Question: I am using the Visual Studio leak detection tool: <URL>
Which gives me line numbers of my leaks, since I could not, for the life of me, get '#define _CRTDBG_MAP_ALLOC' to provide me with descriptive output. If you see that I m using it incorrectly in my code please speak up, I would like to know how to use it correctly, but as it stands, the Visual Leak Detection Tool is working great.
I keep finding 2 memory leaks, one at project4.cpp line 58, and the other at tasklist.cpp line 13.
The first leak, project4.cpp line 58, should be sealed by the delete statement right before the return statement of my main function, when I call 'delete myTaskList'.
The second leak, taskList.cpp line 13, should be sealed when the overridden destructor for my TaskList class is called as so:
'''
//destructor to delete all dynamically allocated memory
TaskList::~TaskList() {
delete[] arrayOfTasks;
arrayOfTasks = NULL;
}
'''
I am stumped as to why these leaks still appear. Here is my main function:
'''
#define _CRTDBG_MAP_ALLOC
#include <stdlib.h>
#include <crtdbg.h>
#include <iostream>
#include <fstream>
#include <cstring>
#include <cstdlib>
#include "Task.h"
#include "TaskList.h"
#include <vld.h>
using namespace std;
using std::cout;
using std::cin;
//global const declarations
const int NAME_COL_WIDTH = 30;
const int EMAIL_COL_WIDTH = 40;
const int MAX_TaskS = 100;
//function to read in user input as c-string
void readString (const char prompt[], char inputStr[], int maxChar)
{
cin.get();//swallow the newline character if present
cin.clear();
//read until reaches the maxChar limit or encounters '\n'
cout << prompt << endl;
cin.get(inputStr, maxChar, '\n');
while(!cin)
{
cin.clear ();
cin.ignore (100, '\n');
cout << prompt << endl;
cin.get(inputStr, maxChar, '\n');
}
cout << endl;
}
int main() {
//memory leak detection
_CrtSetDbgFlag ( _CRTDBG_ALLOC_MEM_DF | _CRTDBG_LEAK_CHECK_DF );
const char * taskFile = "tasks.txt";
char isInputCorrect;
char menuSelection = 'x';
//instantiate new TaskList object
TaskList * myTaskList = new TaskList();
//now we load our saved tasks into our new TaskList object
(*myTaskList).loadTasks(taskFile);
//tell the user how many tasks were read from memory
cout << "After loading your file, you have " << (*myTaskList).getTotalTasks() <<
" saved Tasks\n" << endl;
while (true) { //menu loop
cout << "Please choose from the following selections:" << endl;
cout << "1. Enter a task or assignment" << endl;
cout << "2. Display all of the tasks that are in the file" << endl;
cout << "3. Find a task by course" << endl;
cout << "4. Quit\n" << endl;
cin >> menuSelection;
if (menuSelection == '1') {
char innerMenuSelection;
char task[MAX_CHAR];
int TaskSelection;
do{
char courseName[MAX_CHAR];
char taskDescription[MAX_CHAR];
char dueDate[MAX_CHAR];
readString("Please enter the course name: ",
courseName,MAX_CHAR);
readString("Please enter the task for this course: ",
taskDescription,MAX_CHAR);
readString("Please enter the due date for this task,\nIn MM/DD/YYYY format: ",
dueDate,MAX_CHAR);
//copy our attribute into our Task Object
//add our task to our object
(*myTaskList).addTask(courseName, dueDate, taskDescription);
cout << "You have entered " << courseName << " and " <<
taskDescription << endl;
cout << "Enter Y if this input is correct, or anything else to re-enter:"
<< endl << endl;
cin >> isInputCorrect;
} while (isInputCorrect != 'Y');
} else if (menuSelection == '2') {
(*myTaskList).printAllTasks();
} else if (menuSelection == '3') {
char searchString[MAX_CHAR];
int resultCount = 0;
int indexOfFirstMatchingTask = 0;
readString("Please enter the course name: ",
searchString,MAX_CHAR);
(*myTaskList).search(searchString, resultCount,
indexOfFirstMatchingTask);
} else if (menuSelection == '4') {
//we write our tasks to file to save for later use
(*myTaskList).writeTasks("tasks.txt");
break;
}
}
//deletion of dynamically allocated mem
delete myTaskList;
return 0;
}
'''
And here is a copy of TaskList.cpp:
'''
#include "Task.h"
#include "TaskList.h"
#include <iostream>
#include <cstring>
#include <fstream>
using namespace std;
//custom default constructor
TaskList::TaskList() {
totalTasks = 0;
arrayOfTasks = new Task [MAX_CHAR];
}
bool TaskList::search(char * searchString,
int &resultCount, int &indexOfFirstMatchingTask) {
resultCount = 0;//we reset resultCount if not passed with 0 value
bool isFound = false;
for (int i = 0; i < totalTasks+1; i++) {
if (strcmp(arrayOfTasks[i].getCourseName(), searchString) == 0) {
resultCount++;
cout << "You searched for: " << searchString << endl;
cout << "So far, " << resultCount <<
" match(es) have been found" << endl;
cout << "The task for this matching course is: " <<
endl << arrayOfTasks[i].getTaskDescription() << endl;
isFound = true;
}
}
if(isFound == false) {
cout << "No match found for: " << searchString << endl;
}
cout << endl;
return isFound;
}
//function to write our tasks to file when closing the program
void TaskList::writeTasks(const char* fileName)
{
ofstream out;
out.open (fileName);
if(!out)
{
out.clear();
cerr << endl << "Fail to open " << fileName << " for input!" <<
endl << endl;
exit(1);
}
for (int i = 0; i < totalTasks; i++) {
if(i != totalTasks-1) {
out << arrayOfTasks[i].getCourseName() <<
';' << arrayOfTasks[i].getTaskDescription() <<
';' << arrayOfTasks[i].getDueDate() << endl;
} else {
out << arrayOfTasks[i].getCourseName() <<
';' << arrayOfTasks[i].getTaskDescription() <<
';' << arrayOfTasks[i].getDueDate();
}
}
//close file
out.close();
}
//function to load our saved tasks from file
void TaskList::loadTasks(const char* fileName)
{
ifstream in;
char name[MAX_CHAR];
char tasks[MAX_CHAR];
char dueDate[MAX_CHAR];
in.open (fileName);
if(!in)
{
in.clear();
cerr << endl << "Fail to open " << fileName << " for input!" <<
endl << endl;
exit(1);
}
while (!in.eof())
{
in.get(name, MAX_CHAR, ';'); //read in Task name
in.get(); //remove field seperator ';'
in.get(tasks, MAX_CHAR, ';'); //read in task
in.get(); //remove field seperator ';'
in.get(dueDate, MAX_CHAR, '\n'); //read in Task dueDate
in.ignore(100, '\n'); //remove record seperator '\n'
//incriment the total number of rows we have read and create new Task
addTask(name, dueDate, tasks);
}
in.close();
}
//function to print all attributes of each task consecutively
void TaskList::printAllTasks() {
for(int i = 0; i < totalTasks; i++) {
//first we print the Task name
cout << "Course name: " << endl;
cout << arrayOfTasks[i].getCourseName();
cout << endl;
//now print the tasks for that Task
cout << "Task description:" << endl;
cout << arrayOfTasks[i].getTaskDescription();
cout << endl;
//now print due date
cout << "Task due date:" << endl;
cout << arrayOfTasks[i].getDueDate();
cout << endl;
}
cout << endl;
}
//function to add a task
void TaskList::addTask(const char * courseName, const char * dueDate,
const char * taskDescription) {
/*arrayOfTasks[totalTasks] = *new Task(courseName, dueDate,
taskDescription);*/
totalTasks++;
}
//function to return the current number of tasks
int TaskList::getTotalTasks() {
return totalTasks;
}
//function to print c-string
void TaskList::cStringPrint(char * arrayToPrint){
if(*arrayToPrint != '\0'){ //can alternatively swap '\x0' for NULL
cout << *arrayToPrint;
arrayToPrint++;
//recursive tail call on next element address
cStringPrint(arrayToPrint);
}
}
//destructor to delete all dynamically allocated memory
TaskList::~TaskList() {
delete[] arrayOfTasks;
arrayOfTasks = NULL;
}
'''
Here is a copy of the error I receive:

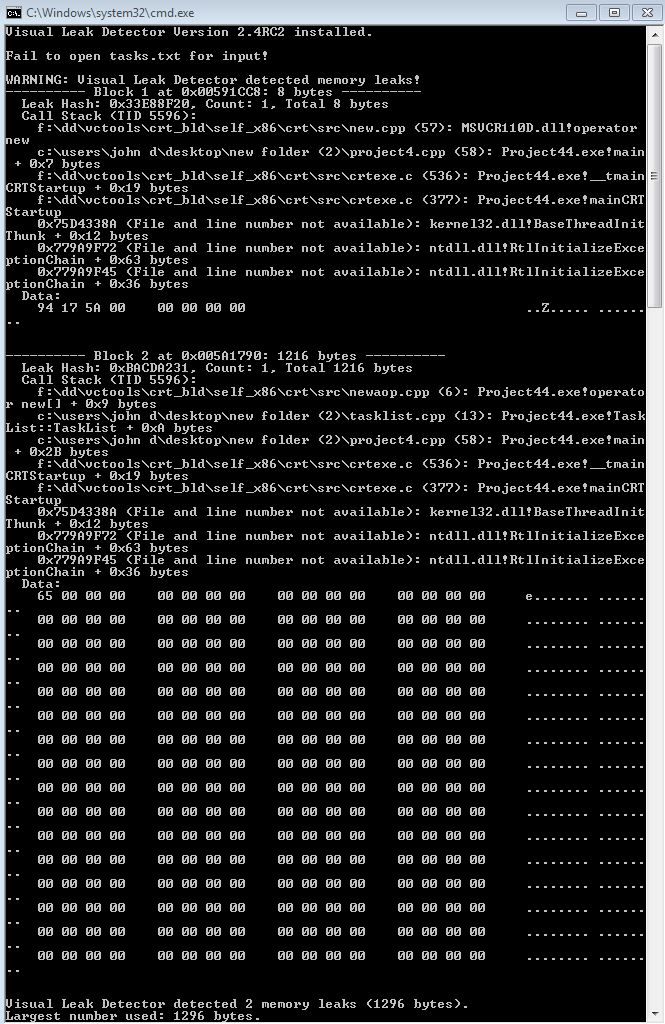
Answer: In writeTasks, if the file can't be opened you print an error (which I can see in the command prompt above), then exit! So of course everything leaks.
Way I see it, your best bet is to just avoid calling exit when something bad happens: use a more robust error handling scheme (like exceptions).